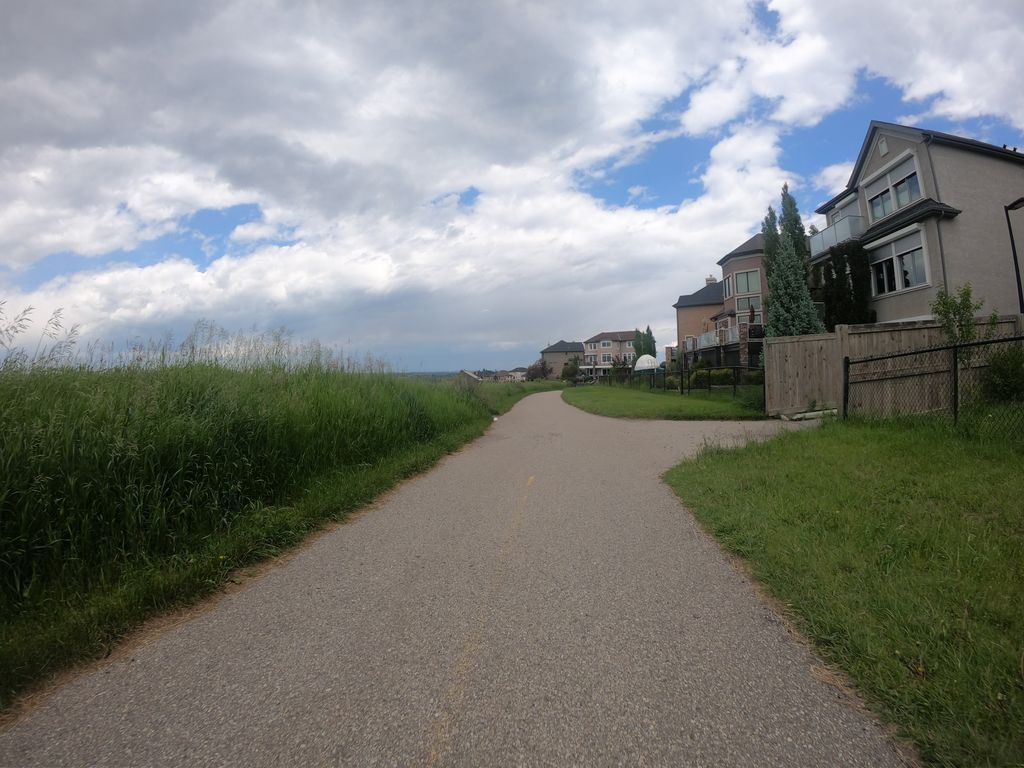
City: calgary